Question: Which music app?
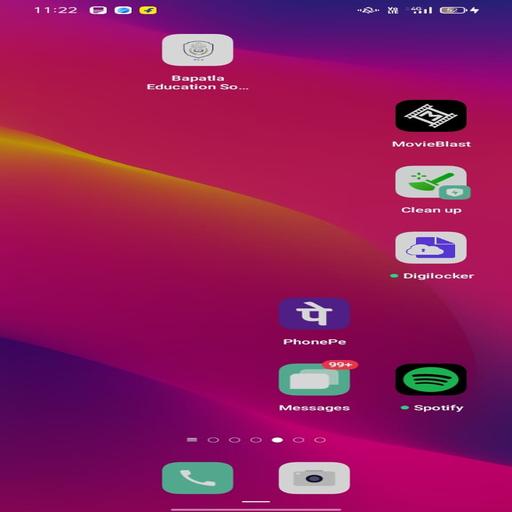
Answer: Spotify